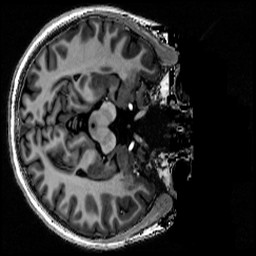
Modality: T1w
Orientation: axial